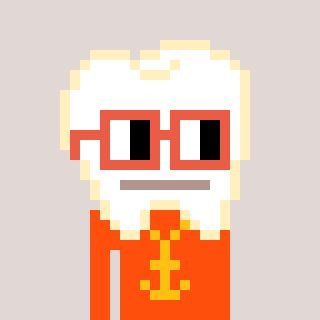
a pixel art character with square orange glasses, a tooth-shaped head and a orange-colored body on a warm background